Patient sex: F
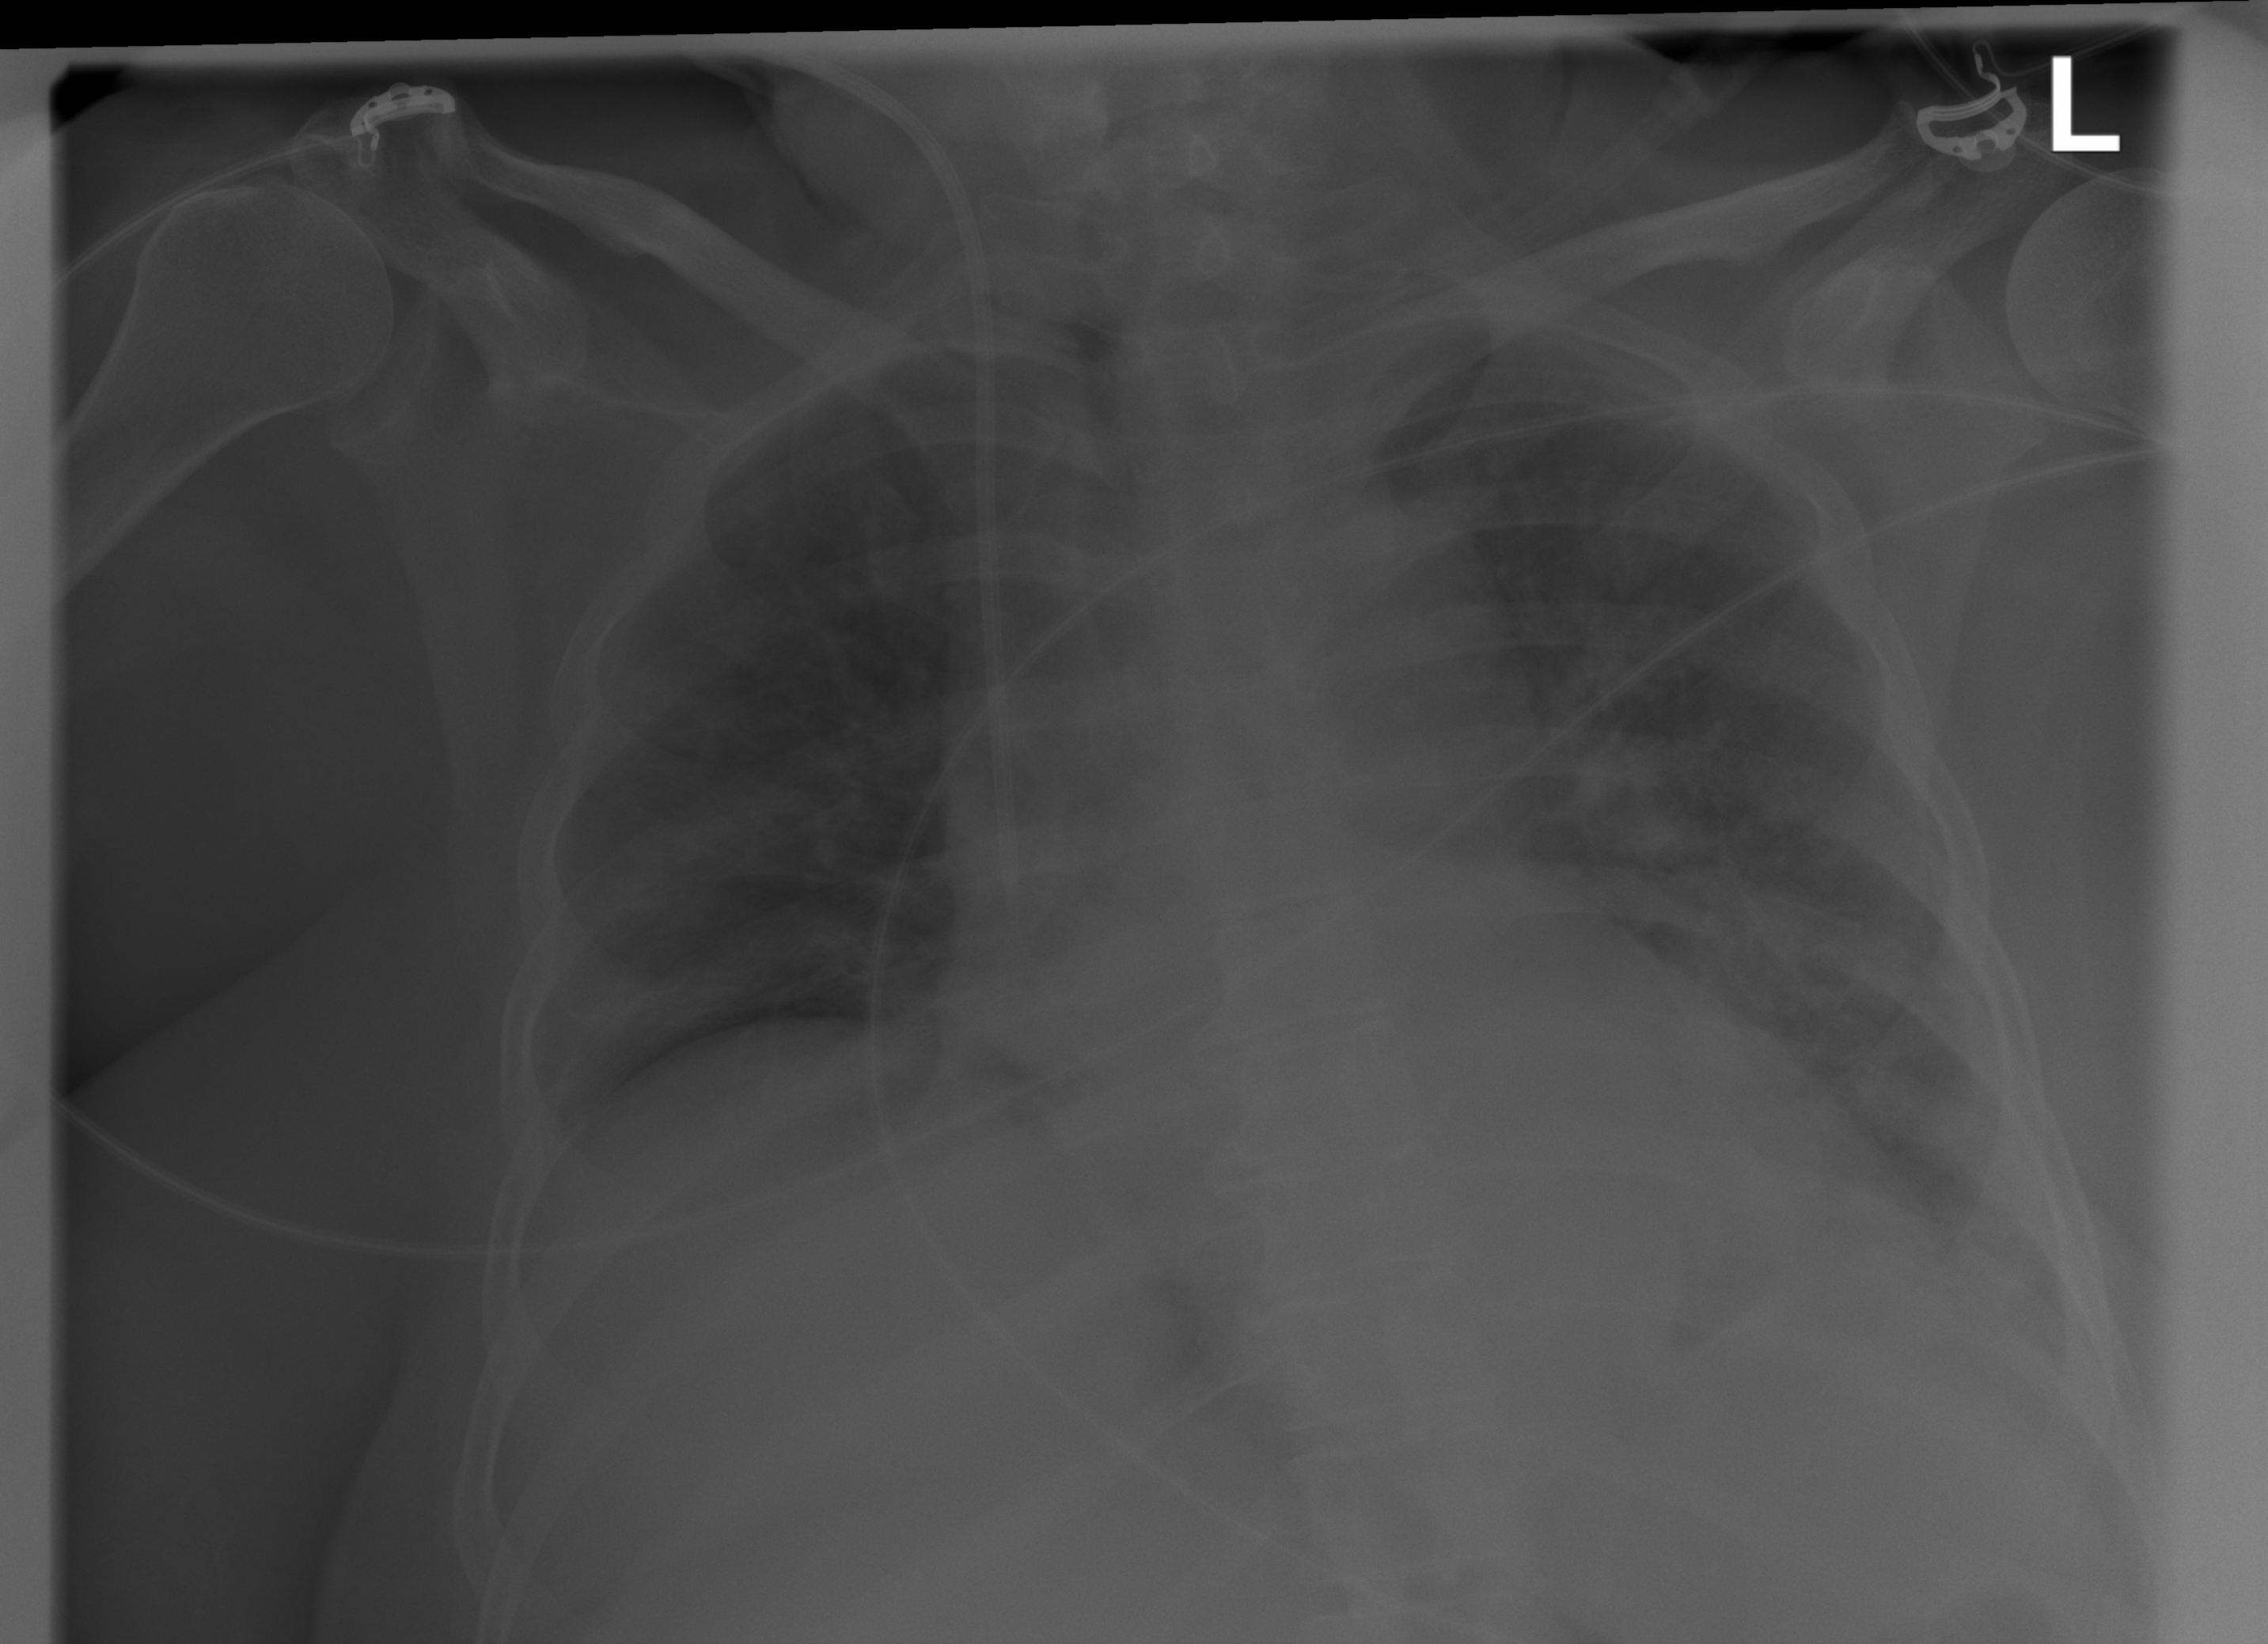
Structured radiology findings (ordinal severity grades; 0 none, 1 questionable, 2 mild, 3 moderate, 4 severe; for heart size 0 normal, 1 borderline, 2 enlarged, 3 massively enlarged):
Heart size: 2
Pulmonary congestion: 2
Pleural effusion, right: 0
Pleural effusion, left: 0
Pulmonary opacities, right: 1
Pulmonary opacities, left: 2
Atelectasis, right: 0
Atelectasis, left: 2